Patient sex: M
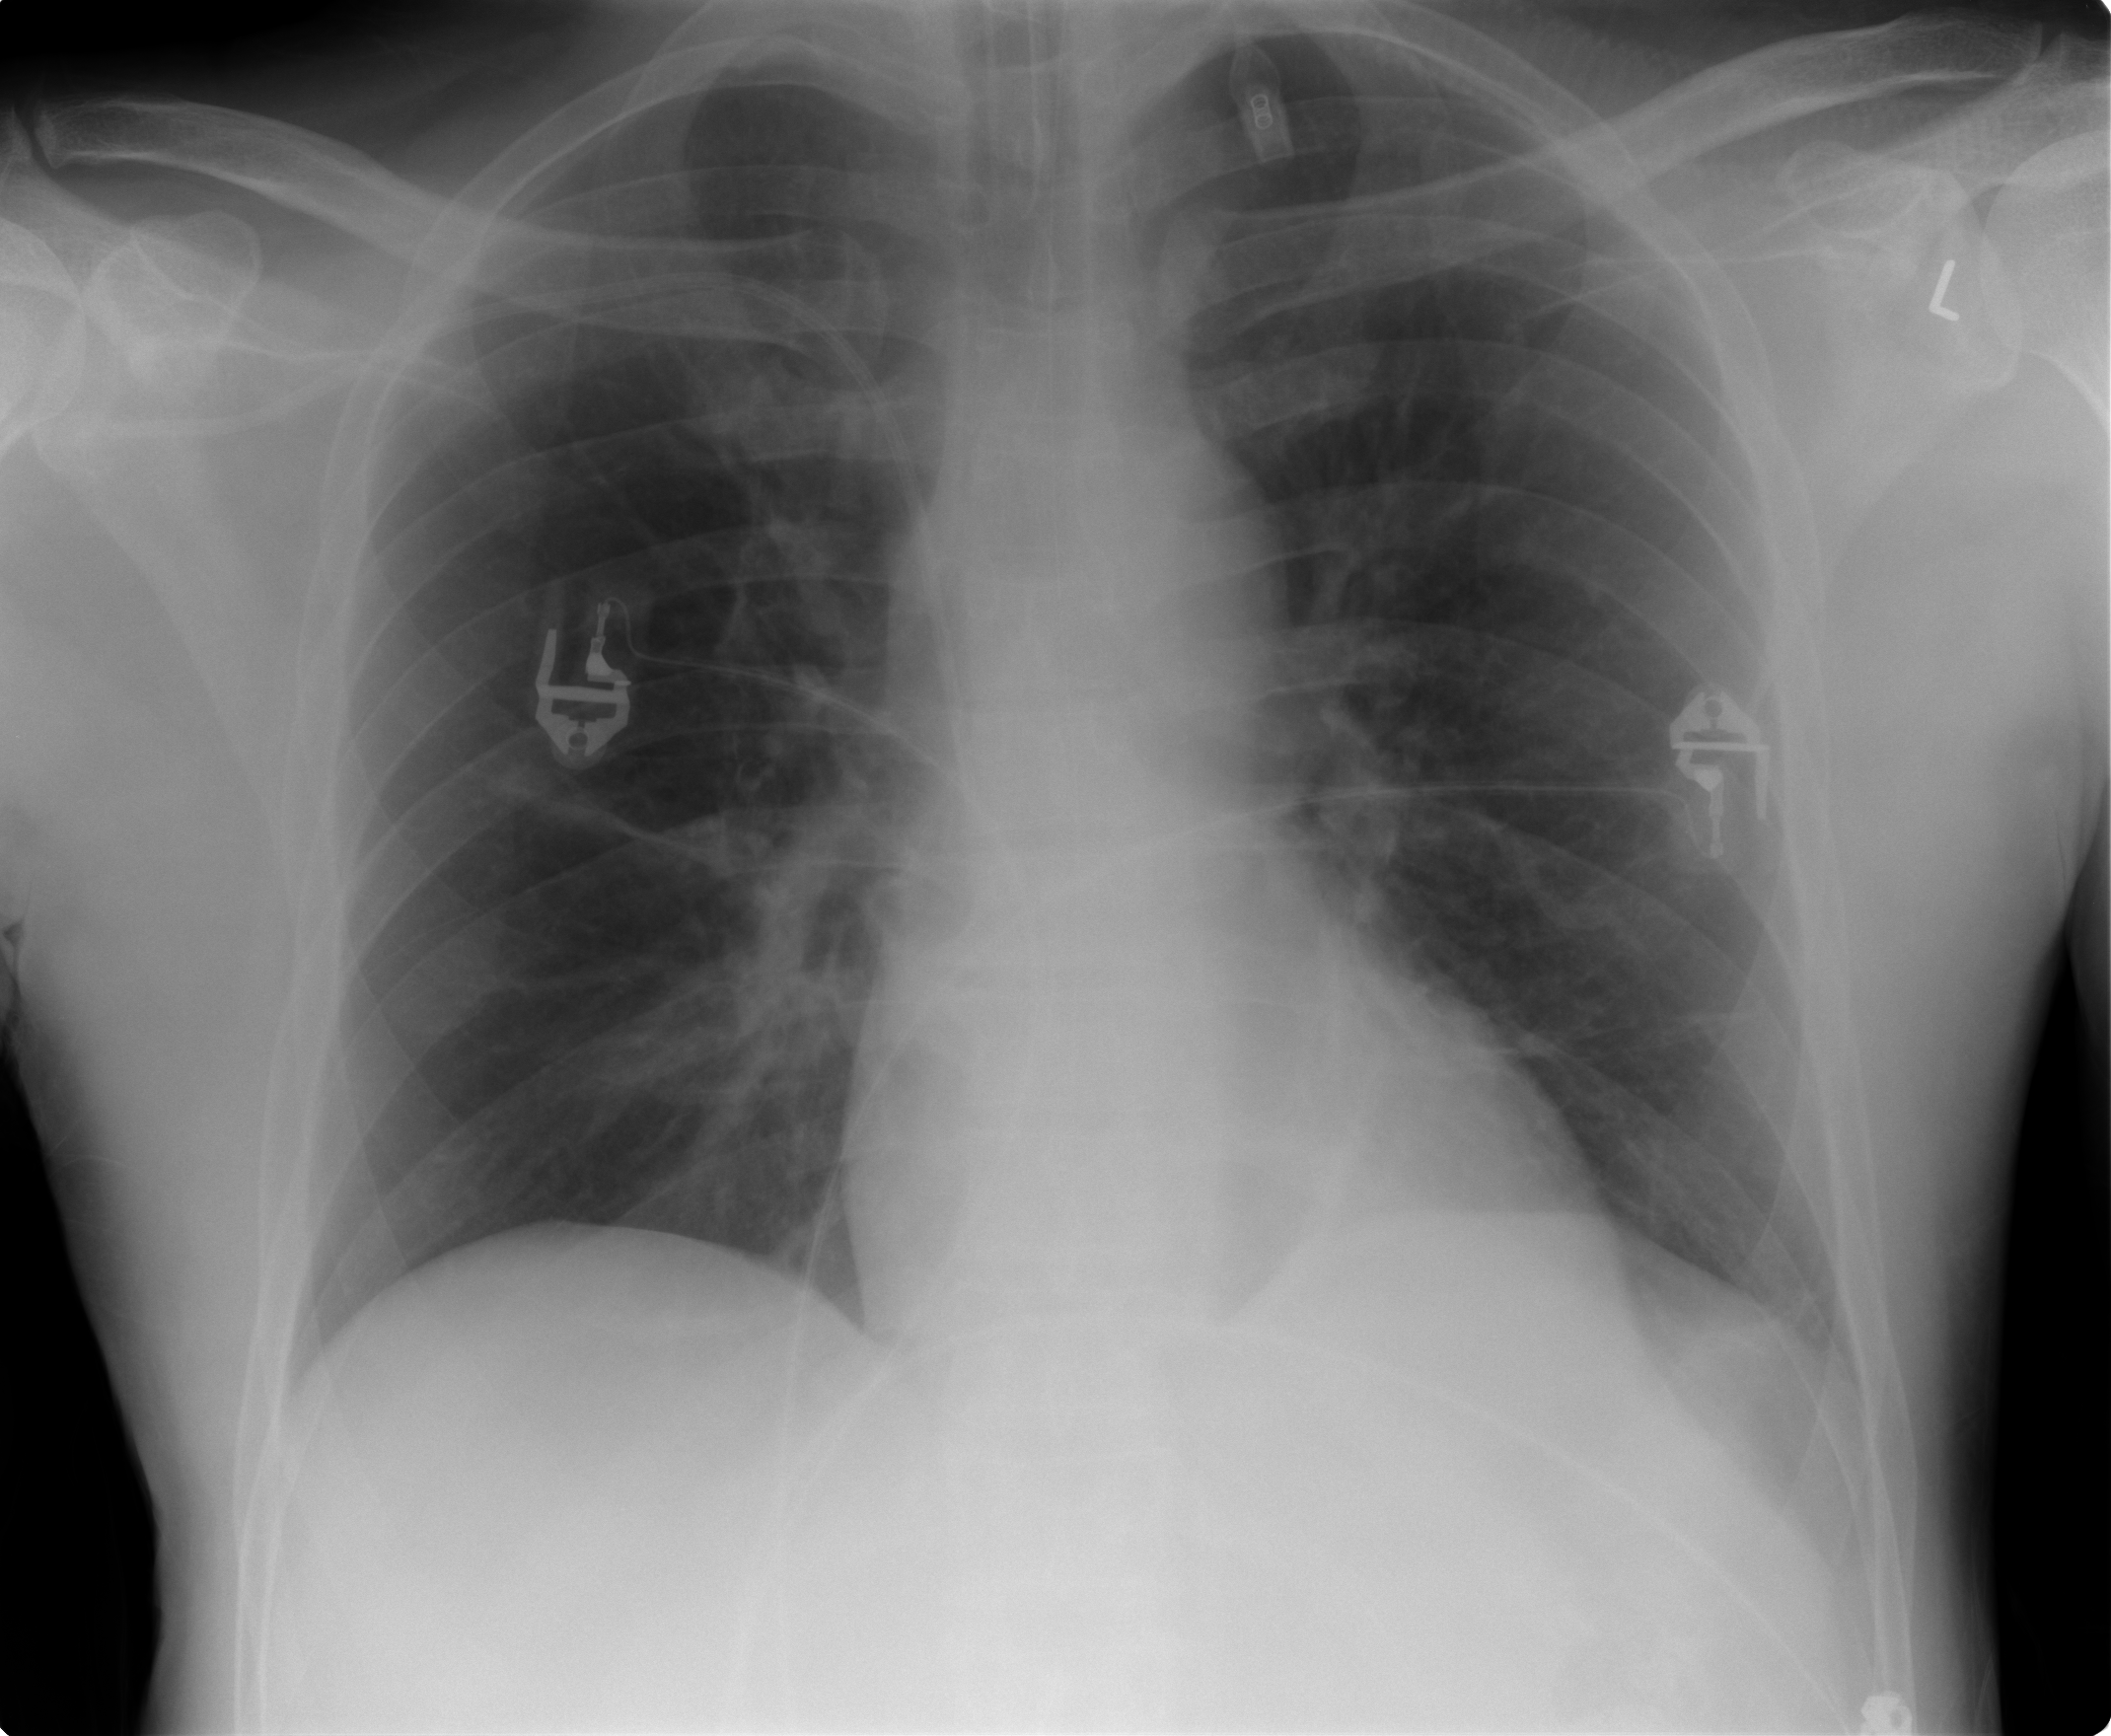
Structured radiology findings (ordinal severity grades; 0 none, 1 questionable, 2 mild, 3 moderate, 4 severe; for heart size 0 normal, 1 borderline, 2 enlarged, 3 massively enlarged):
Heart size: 0
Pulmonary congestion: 0
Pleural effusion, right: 0
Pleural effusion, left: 0
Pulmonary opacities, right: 0
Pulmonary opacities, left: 0
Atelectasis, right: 1
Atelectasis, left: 0